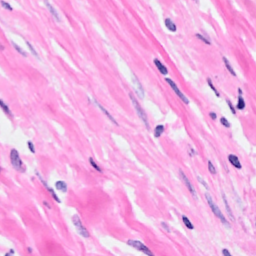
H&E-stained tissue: Breast